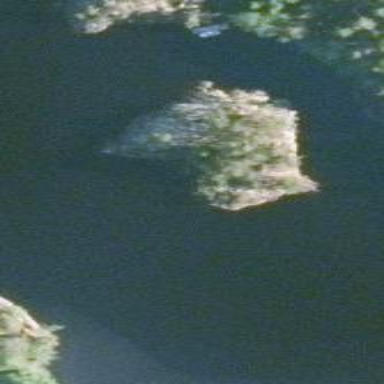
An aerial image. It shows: Islet surrounded by woodland.